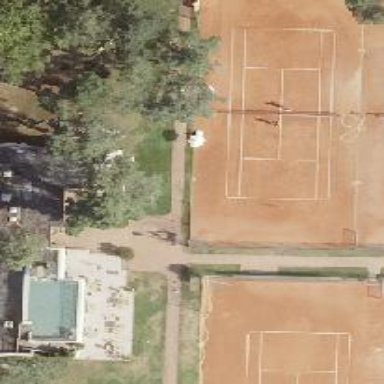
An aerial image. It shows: Tennis court on pitch designated for leisure land.